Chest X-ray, PA view. Patient: 37 years old, sex M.
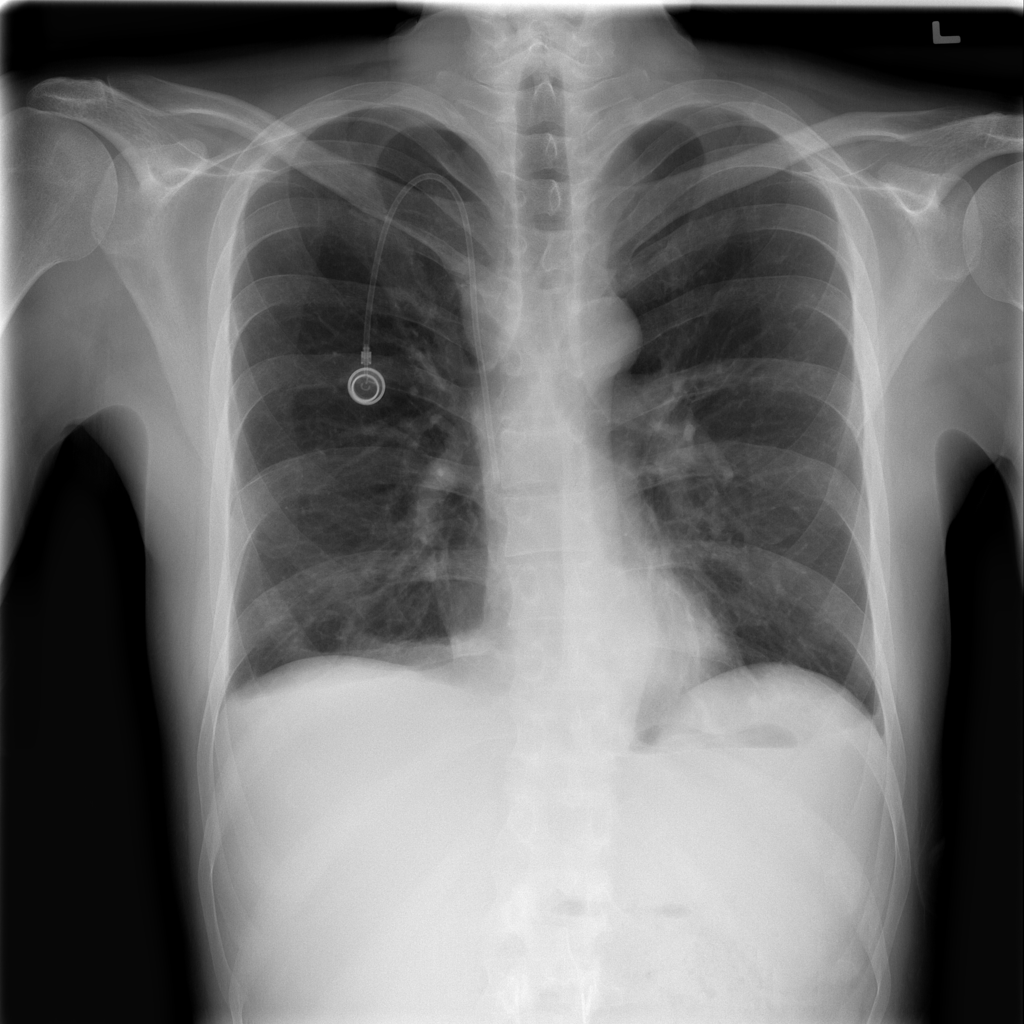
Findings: No Finding